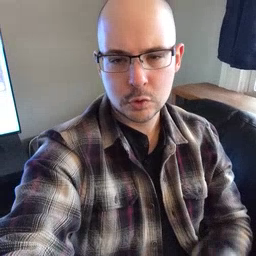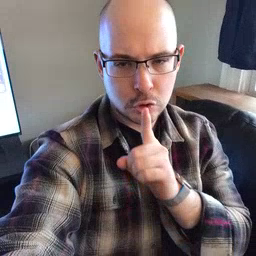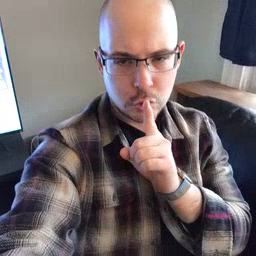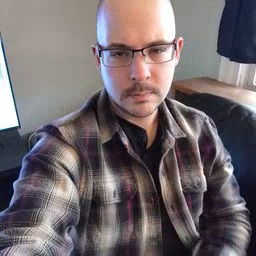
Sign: shhh